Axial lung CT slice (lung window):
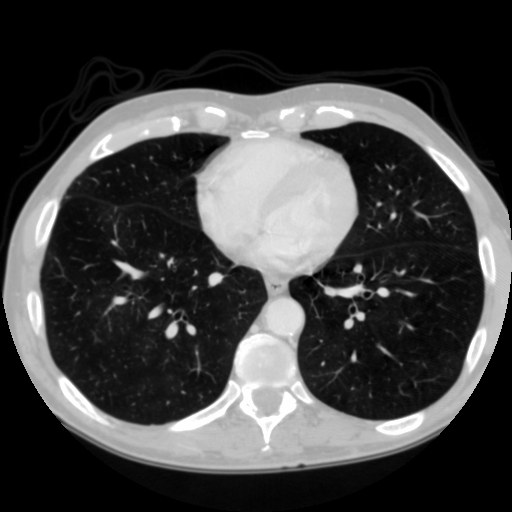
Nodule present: no